Question: I want to automate mobile web site testing on Android emulator using c# and Appium. There is a simple test scenario I want to automate for the start:
1. Start Browser
2. Find an element
3. Clear it
4. Send keys
I've got a problem with the second step. Every time MSTest tries to execute FindElementById line in the code below, I get the error:
"An element could not be located on the page using the given search parameters."
'''
[TestClass]
public class UnitTest1
{
private DesiredCapabilities _capabilities;
private AndroidDriver _driver;
public void InitializeDriver()
{
Console.WriteLine("Connecting to Appium server");
_capabilities = new DesiredCapabilities();
_capabilities.SetCapability("deviceName", "test_02");
_capabilities.SetCapability(CapabilityType.BrowserName, "Chrome");
_capabilities.SetCapability(CapabilityType.Version, "5.0.1");
_capabilities.SetCapability(CapabilityType.Platform, "Android");
//Application path and configurations
_driver = new AndroidDriver(new Uri("http://127.0.0.1:4723/wd/hub"), _capabilities);
}
[TestMethod]
public void TestMethod1()
{
InitializeDriver();
var element = _driver.FindElementById("com.android.browser:id/url");
element.Clear();
element.SendKeys(@"http://stackoverflow.com/");
}
}
'''
Input string for the method I've got from UIAutomator that is shown below.

I tried several combinations for the FindElementById input method:
"com.android.browser:id/url"
"id/url"
"url"
but no luck.
My environment:
Windows 8.1
Appium 1.3.4.1
ChromeDriver 2.14.313457
Android Device Monitor 24.0.2
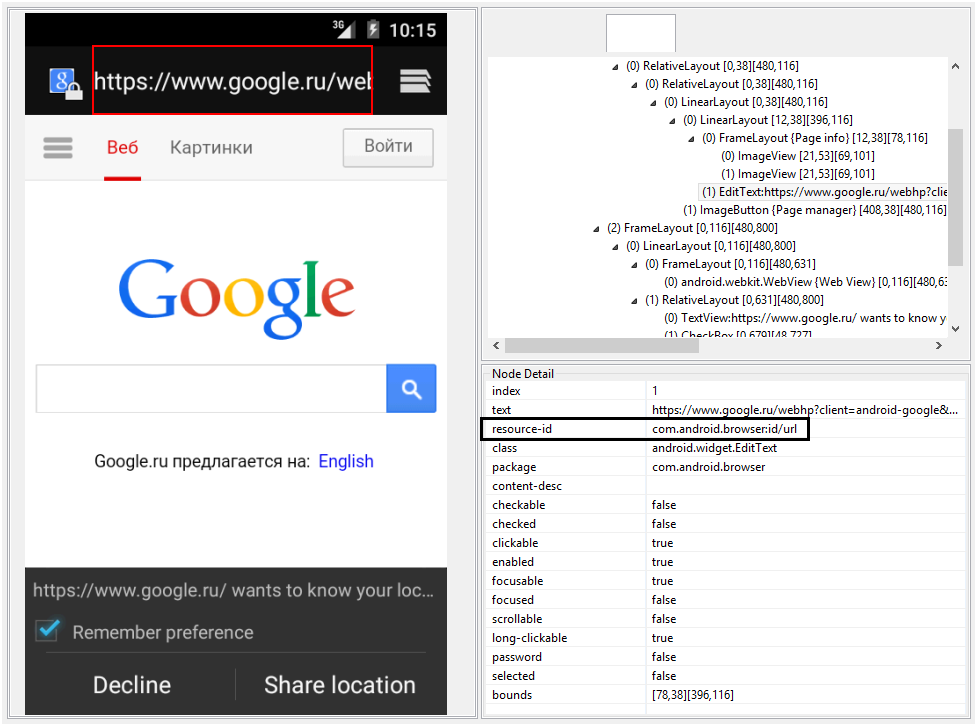
Answer: In case of testing web apps in browser the elements should be located as usual elements on the web page ( not as some classes like android.widget.EditText and android.widget.Button). So try for example the following and you will see some result:
'''
var element = _driver
.findElementByXPath("//input[@id='lst-ib']");
'''
To get locators you should run the browser on your desktop, open the page and use some tools/extensions like Firebug in Firefox or Firebug Lite in Chrome browser.